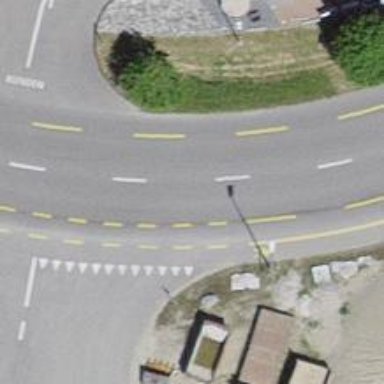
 featuring left sidewalk and lanes for cyclists on both sides."